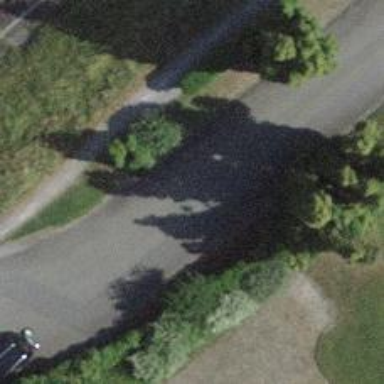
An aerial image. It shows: Asphalt road in residential area.